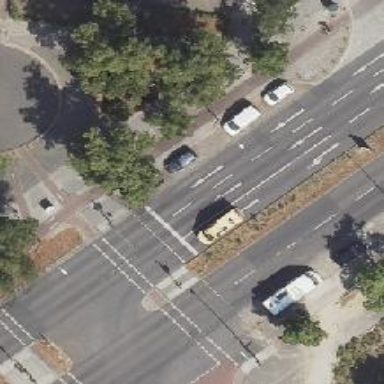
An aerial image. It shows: Secondary road with asphalt surface. There is cycle track on the right side of the road.